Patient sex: M
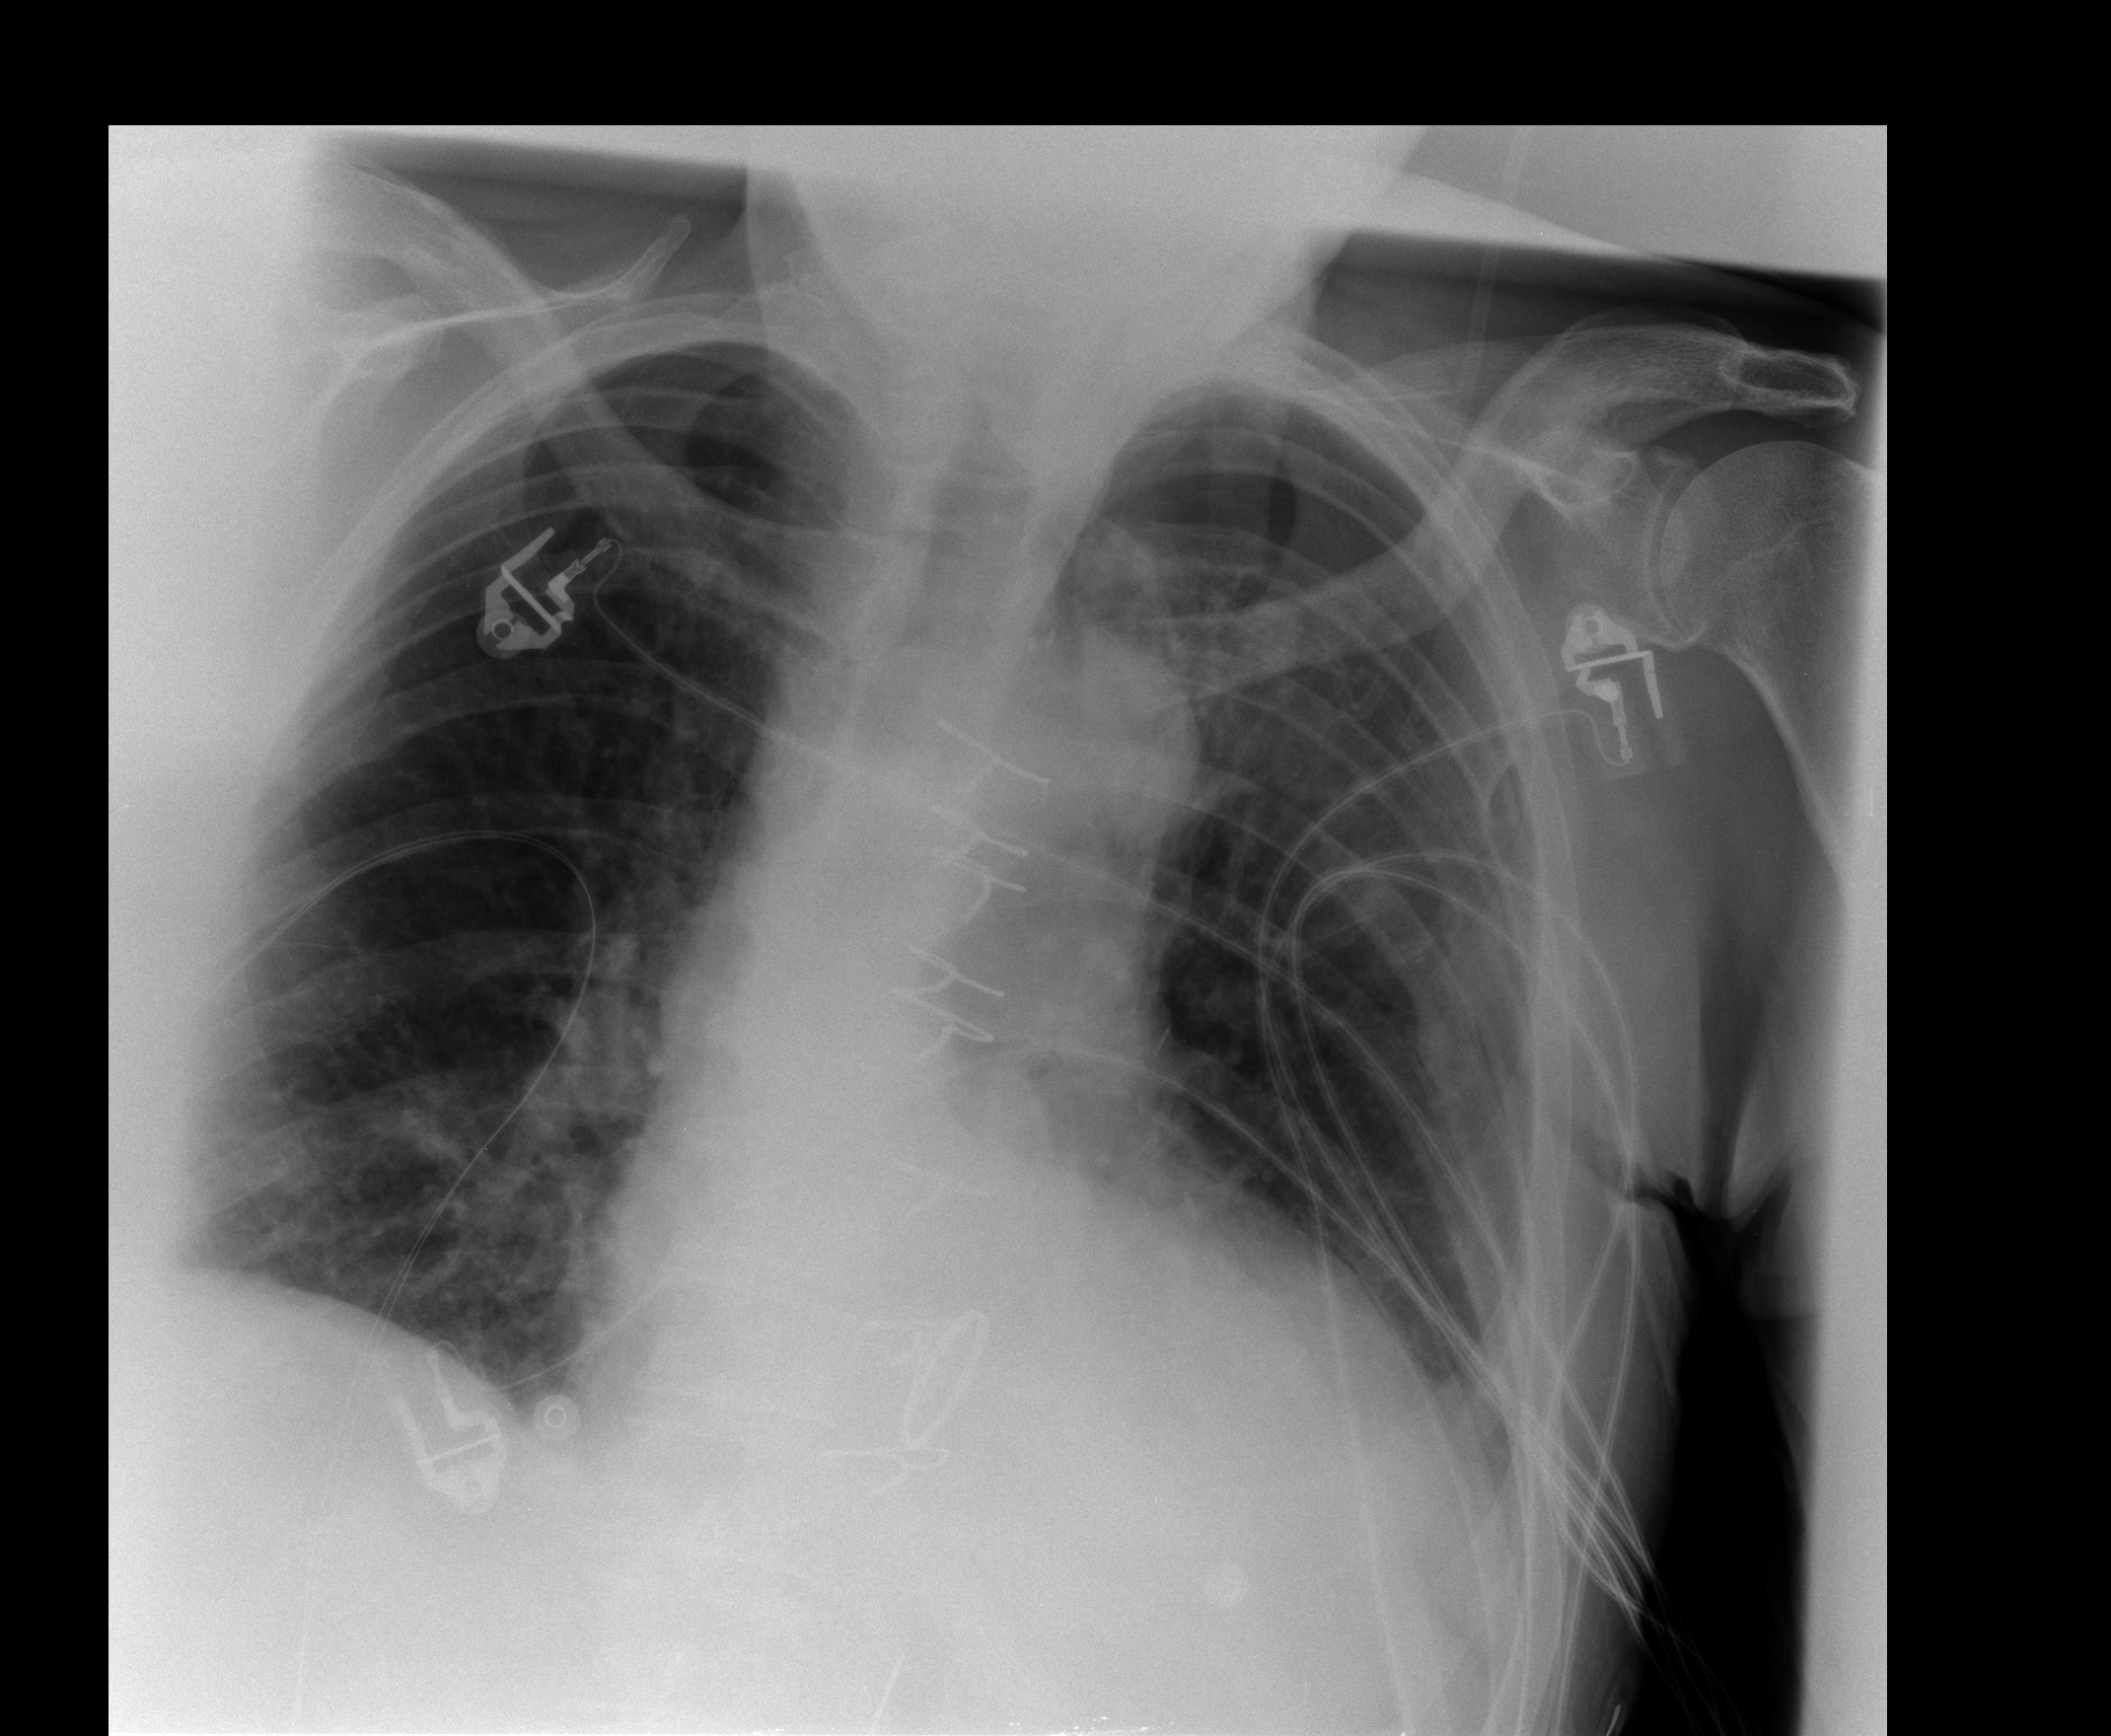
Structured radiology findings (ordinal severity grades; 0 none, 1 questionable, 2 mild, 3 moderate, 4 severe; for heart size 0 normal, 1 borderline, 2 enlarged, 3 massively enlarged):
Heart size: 1
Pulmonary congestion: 0
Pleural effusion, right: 0
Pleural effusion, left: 1
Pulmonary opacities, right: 0
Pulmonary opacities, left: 0
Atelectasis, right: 0
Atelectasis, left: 2